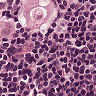
Metastatic tissue present: yes